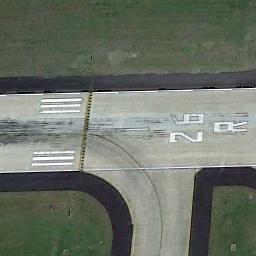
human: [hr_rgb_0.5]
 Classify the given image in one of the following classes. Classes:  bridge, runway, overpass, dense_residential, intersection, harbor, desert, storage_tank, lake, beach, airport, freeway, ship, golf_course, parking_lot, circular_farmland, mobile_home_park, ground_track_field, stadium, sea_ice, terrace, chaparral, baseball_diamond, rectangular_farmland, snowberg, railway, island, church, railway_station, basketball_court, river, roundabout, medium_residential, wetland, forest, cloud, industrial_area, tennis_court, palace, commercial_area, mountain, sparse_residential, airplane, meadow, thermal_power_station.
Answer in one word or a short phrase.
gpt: runway